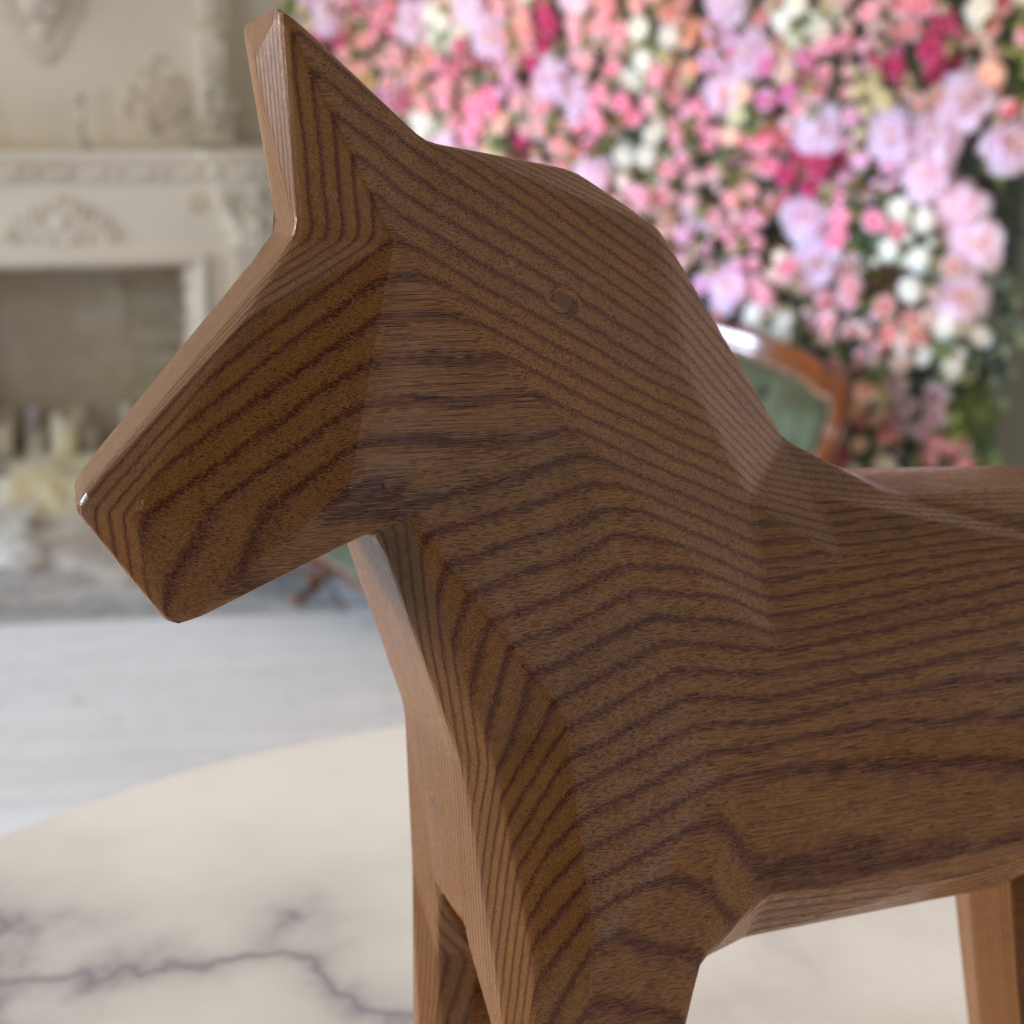
A high quality rendering of a dalahest_oak dalecarlian horse figurine made of varnished dark oak standing on a white marble sidetable in an a photo studio hall in london with natural soft warm daylight from windows,medium shot from the front right side , 50 mm, f 22